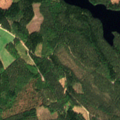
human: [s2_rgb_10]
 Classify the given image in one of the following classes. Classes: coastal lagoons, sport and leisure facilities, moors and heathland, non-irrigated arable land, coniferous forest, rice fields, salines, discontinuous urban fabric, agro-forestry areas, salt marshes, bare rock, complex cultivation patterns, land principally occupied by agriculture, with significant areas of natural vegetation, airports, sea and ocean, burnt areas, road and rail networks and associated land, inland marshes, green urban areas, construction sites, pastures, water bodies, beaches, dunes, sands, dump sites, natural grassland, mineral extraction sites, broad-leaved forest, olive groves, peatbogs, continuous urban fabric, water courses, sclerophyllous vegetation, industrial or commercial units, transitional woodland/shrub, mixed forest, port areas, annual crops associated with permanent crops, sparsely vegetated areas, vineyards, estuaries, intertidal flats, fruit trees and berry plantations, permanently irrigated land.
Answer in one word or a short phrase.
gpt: coniferous forest, mixed forest